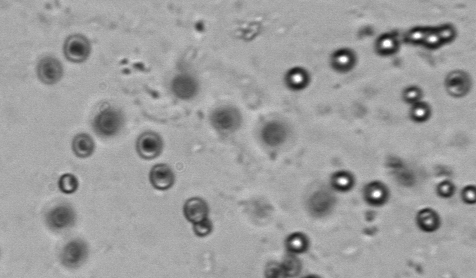
Label: Phaeocystis